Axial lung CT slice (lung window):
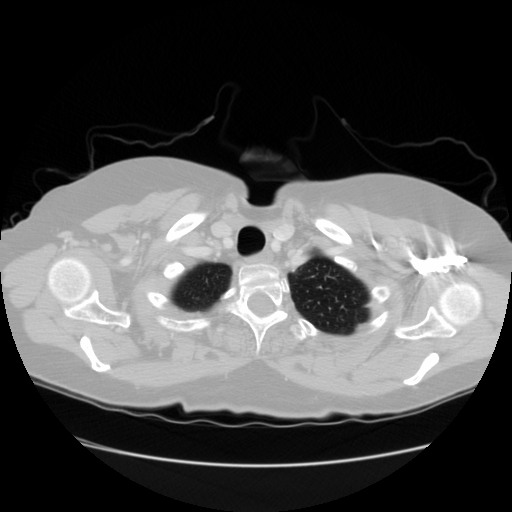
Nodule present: no